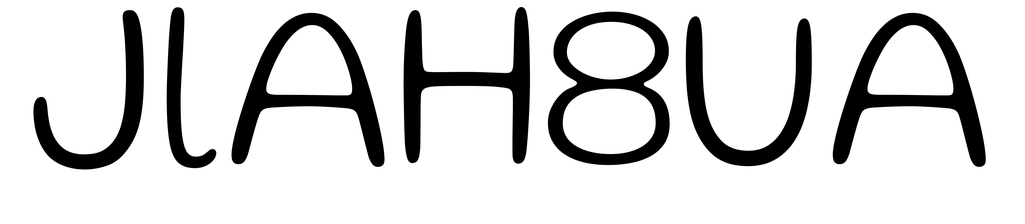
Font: Gluten_ExtraLight